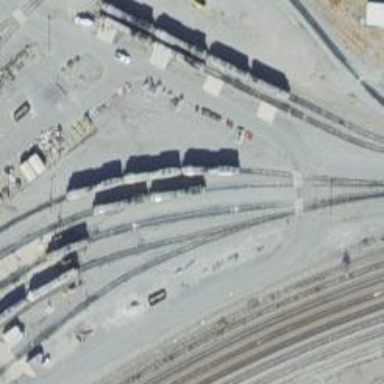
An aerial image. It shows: Railway yard in service.